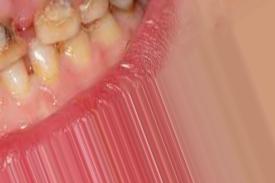
Condition: Caries